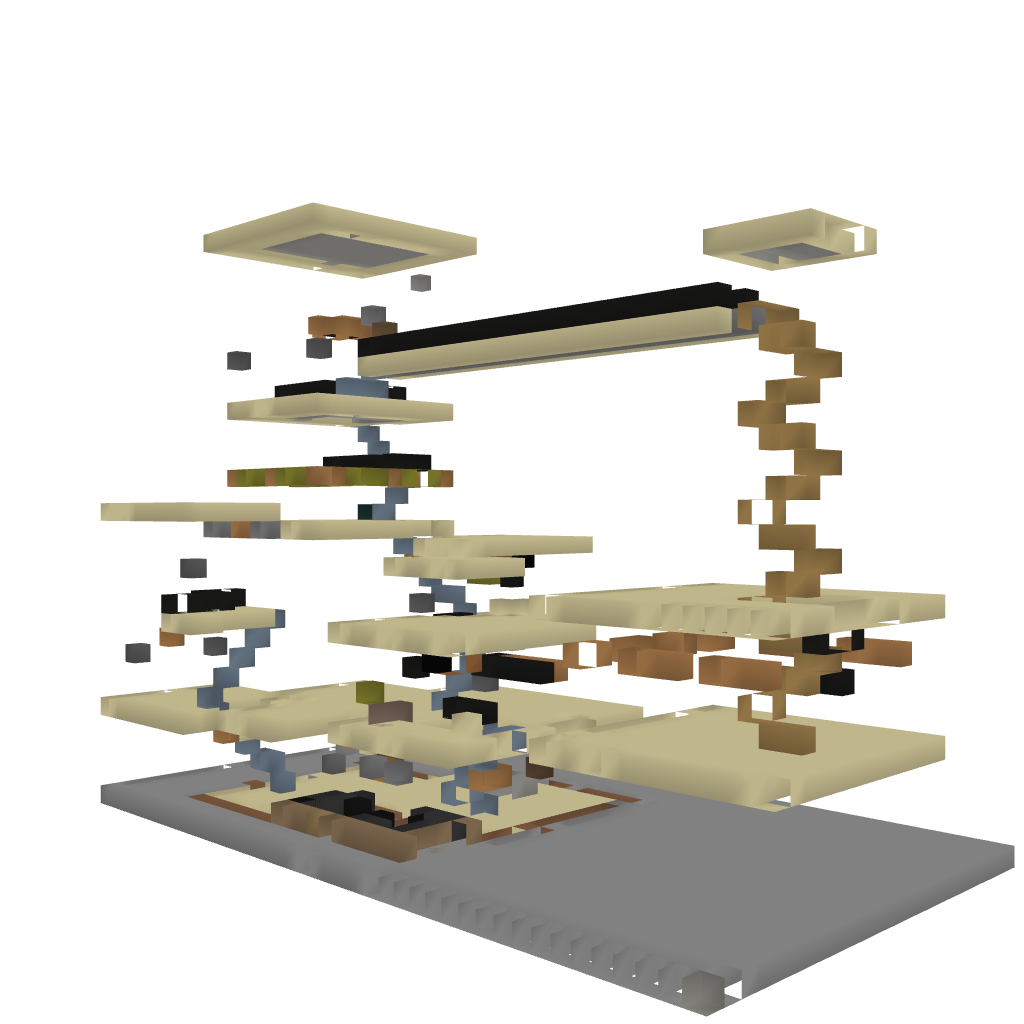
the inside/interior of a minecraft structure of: Unamed House